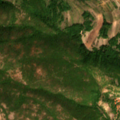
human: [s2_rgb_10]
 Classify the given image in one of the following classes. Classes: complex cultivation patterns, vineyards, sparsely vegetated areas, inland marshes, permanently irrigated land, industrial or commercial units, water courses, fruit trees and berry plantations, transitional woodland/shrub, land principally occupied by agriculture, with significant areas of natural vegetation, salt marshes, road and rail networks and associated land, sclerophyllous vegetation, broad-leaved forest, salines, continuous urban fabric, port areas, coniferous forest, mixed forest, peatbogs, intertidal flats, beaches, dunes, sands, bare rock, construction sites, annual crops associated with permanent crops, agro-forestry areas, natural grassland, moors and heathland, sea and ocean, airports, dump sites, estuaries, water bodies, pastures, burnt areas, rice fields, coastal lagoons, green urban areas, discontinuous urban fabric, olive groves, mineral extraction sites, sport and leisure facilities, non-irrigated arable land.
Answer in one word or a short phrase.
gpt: complex cultivation patterns, land principally occupied by agriculture, with significant areas of natural vegetation, broad-leaved forest, transitional woodland/shrub